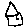
Label: house